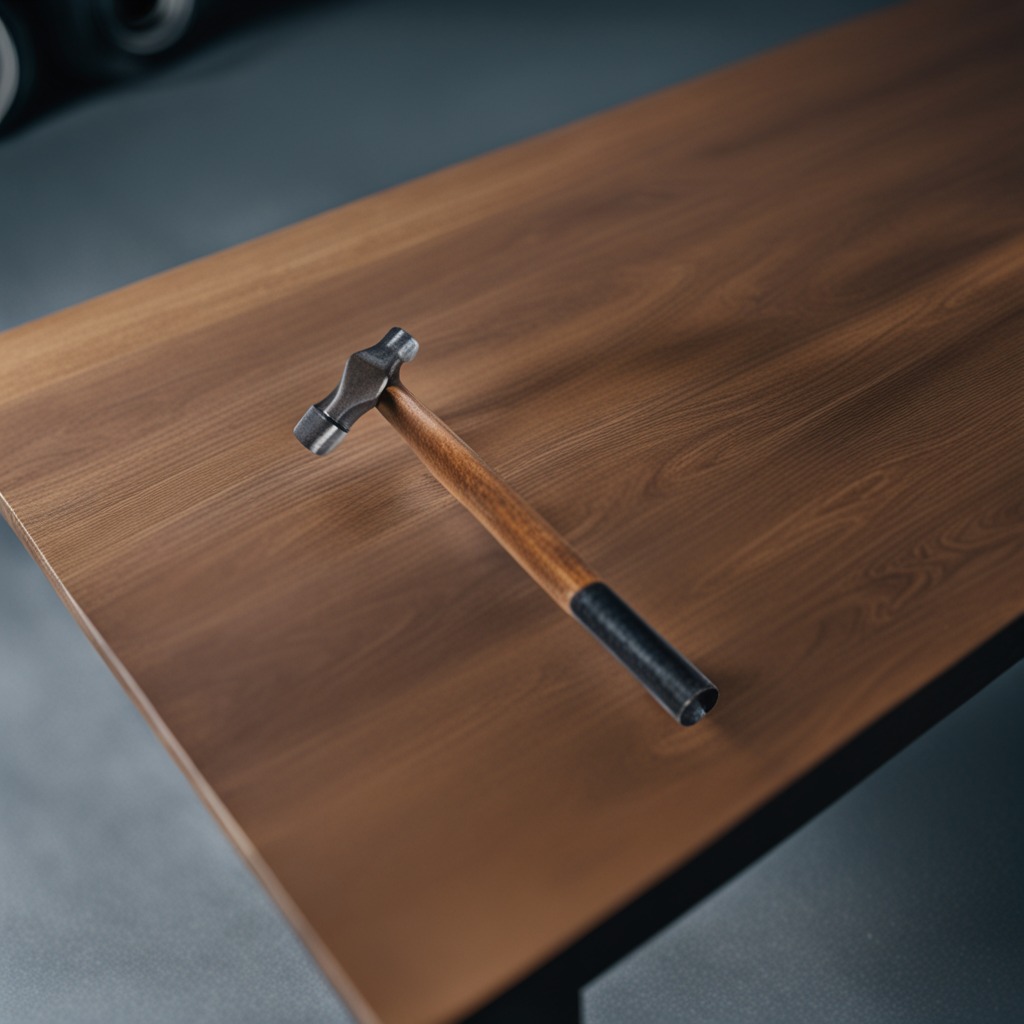
A hammer is lying on the table.